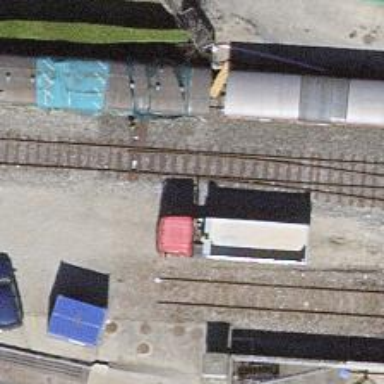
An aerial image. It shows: Preserved railway with one track passing through yard area.